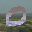
Label: 0